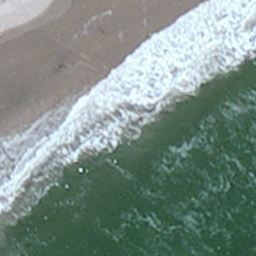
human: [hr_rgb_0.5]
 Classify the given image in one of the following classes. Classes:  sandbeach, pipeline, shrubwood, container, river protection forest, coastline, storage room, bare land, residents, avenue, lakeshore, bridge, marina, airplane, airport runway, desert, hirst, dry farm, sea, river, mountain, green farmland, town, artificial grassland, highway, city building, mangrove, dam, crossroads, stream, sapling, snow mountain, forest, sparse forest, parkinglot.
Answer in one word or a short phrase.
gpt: coastline